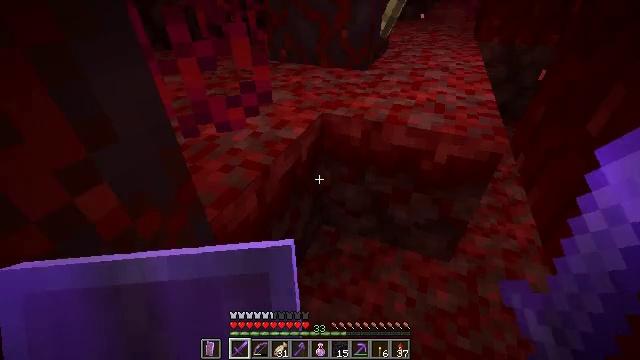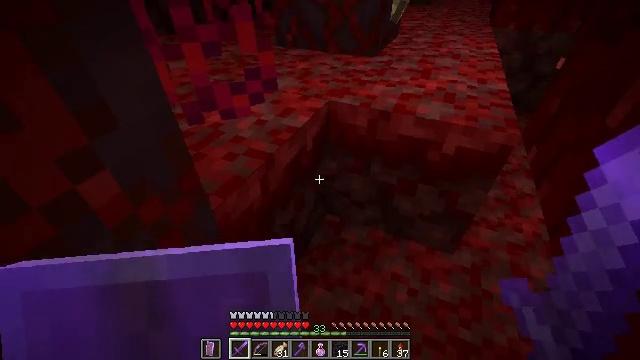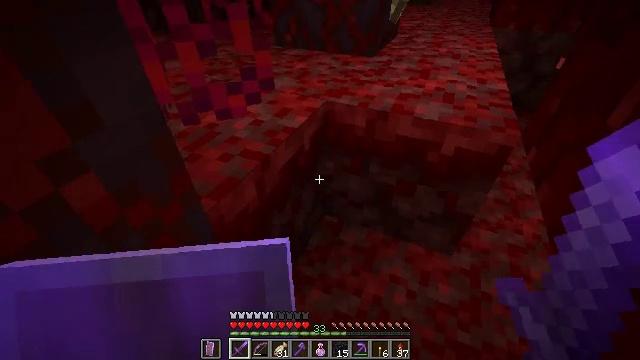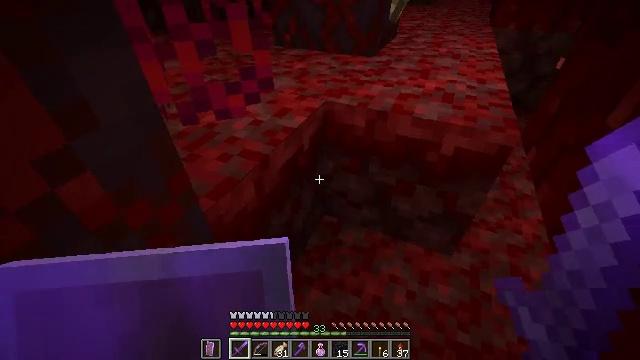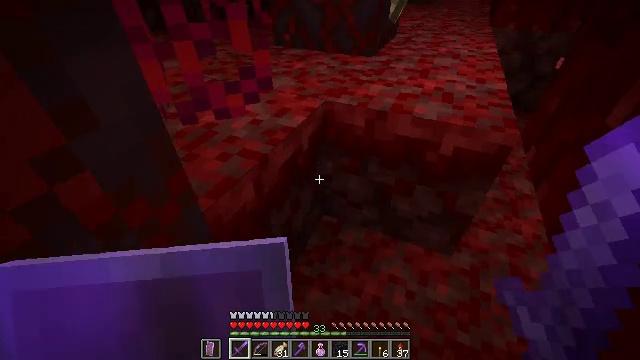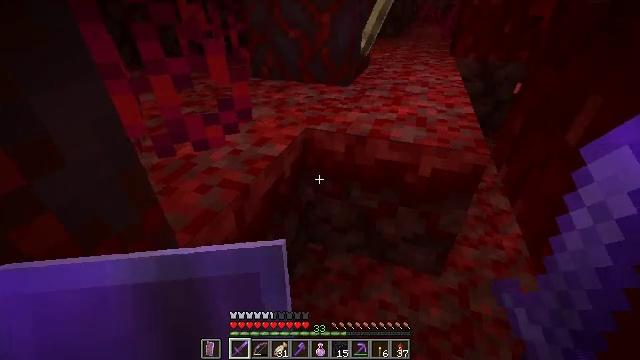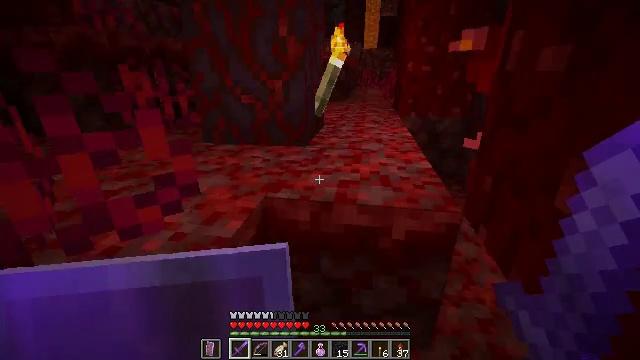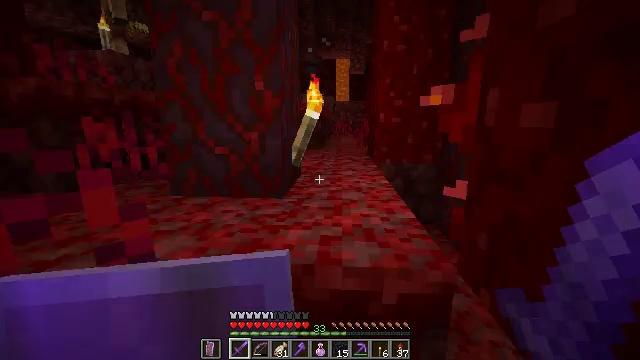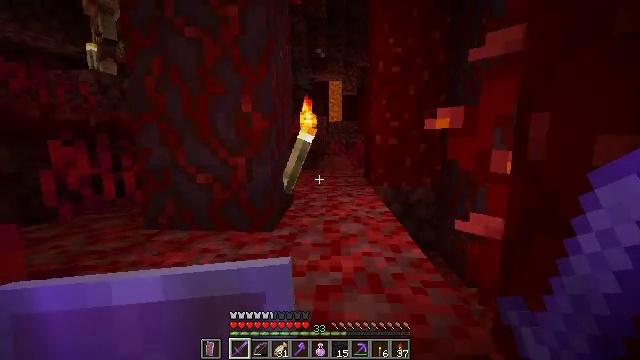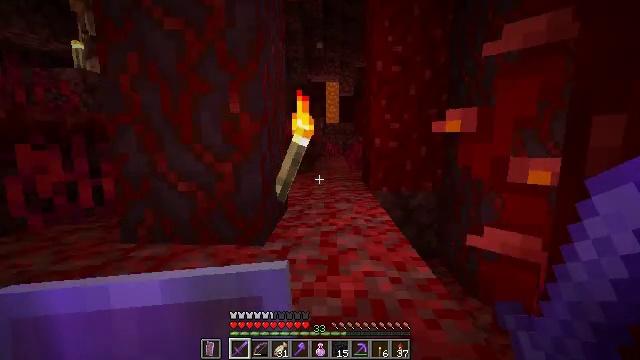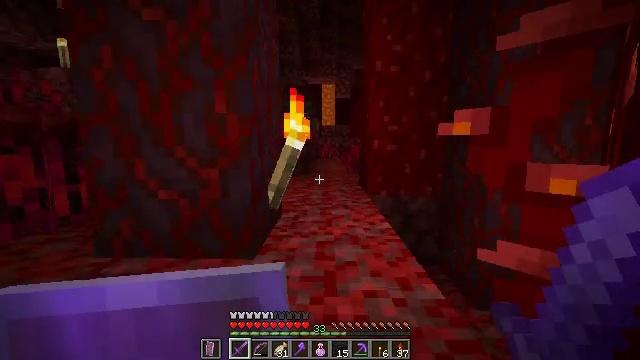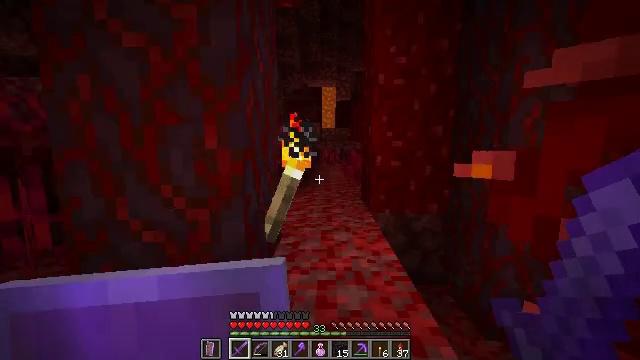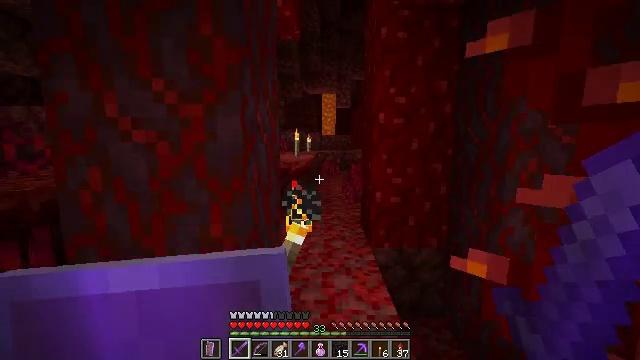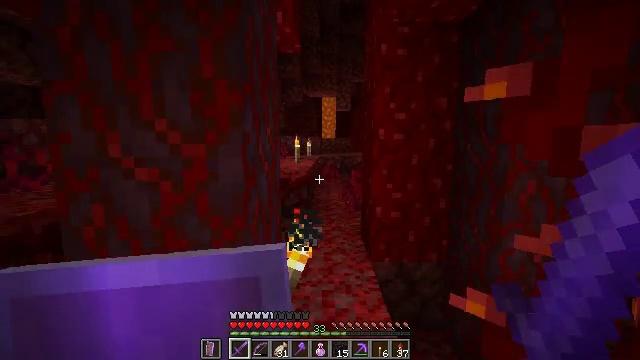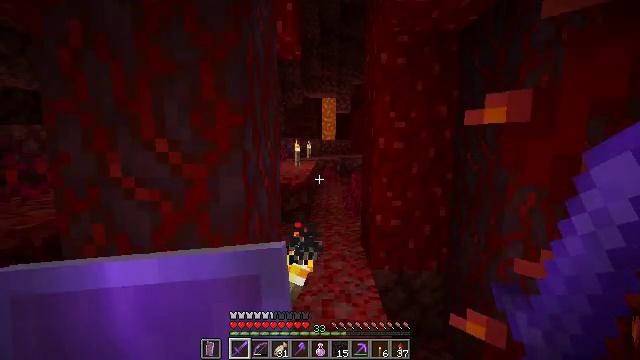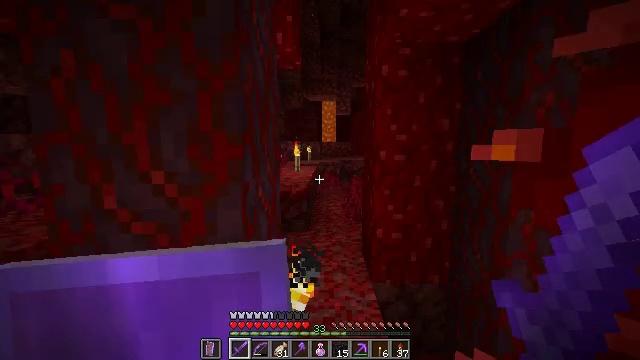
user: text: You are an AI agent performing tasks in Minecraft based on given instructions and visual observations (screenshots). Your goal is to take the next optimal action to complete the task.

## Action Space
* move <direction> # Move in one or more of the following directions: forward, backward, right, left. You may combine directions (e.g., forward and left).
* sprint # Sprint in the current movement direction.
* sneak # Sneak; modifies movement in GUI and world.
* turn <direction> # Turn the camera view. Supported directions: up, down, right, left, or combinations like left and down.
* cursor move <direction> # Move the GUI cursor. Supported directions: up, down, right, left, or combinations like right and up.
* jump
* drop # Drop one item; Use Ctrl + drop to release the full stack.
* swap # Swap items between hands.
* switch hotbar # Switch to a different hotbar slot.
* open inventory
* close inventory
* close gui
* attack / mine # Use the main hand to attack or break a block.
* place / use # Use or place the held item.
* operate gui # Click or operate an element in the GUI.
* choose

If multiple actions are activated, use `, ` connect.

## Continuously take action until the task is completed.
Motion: motion action
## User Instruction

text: Gather warped fungus in the Nether.
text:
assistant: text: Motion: turn left and down
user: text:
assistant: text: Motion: no_op
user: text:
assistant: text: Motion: no_op
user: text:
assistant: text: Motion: no_op
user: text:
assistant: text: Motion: move forward, turn right and up
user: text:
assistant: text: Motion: move forward, turn right and up
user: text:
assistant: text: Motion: move forward, turn right and up
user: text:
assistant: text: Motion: move forward, turn right and up
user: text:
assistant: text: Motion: move forward
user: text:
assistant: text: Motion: move forward
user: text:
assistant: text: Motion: move forward, jump
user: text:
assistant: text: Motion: move forward, jump
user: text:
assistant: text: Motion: move forward, jump
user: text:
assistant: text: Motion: move forward, jump
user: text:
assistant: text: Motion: move forward, jump
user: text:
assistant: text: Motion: move forward and move right
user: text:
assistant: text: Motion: move forward and move right
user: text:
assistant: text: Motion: move forward and move right
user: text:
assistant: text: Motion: move forward and move right, turn left and down
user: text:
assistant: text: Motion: move forward
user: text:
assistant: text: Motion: move forward
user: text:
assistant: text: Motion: move forward
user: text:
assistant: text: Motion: move forward
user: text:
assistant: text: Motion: move forward
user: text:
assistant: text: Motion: move forward, turn left
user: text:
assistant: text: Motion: move forward, turn left
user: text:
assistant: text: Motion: move forward, turn left
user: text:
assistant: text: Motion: move forward, turn left and up
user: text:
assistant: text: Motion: move forward, turn left
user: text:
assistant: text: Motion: move forward and move right